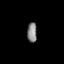
Tissue: lung
Cell type: Endothelial cells
Senescence score: 0.5411
Nuclear area (px): 189
Mean DAPI intensity: 132.767